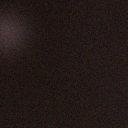
Screen state: off